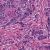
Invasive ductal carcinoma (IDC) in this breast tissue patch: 1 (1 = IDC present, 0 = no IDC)